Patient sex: M
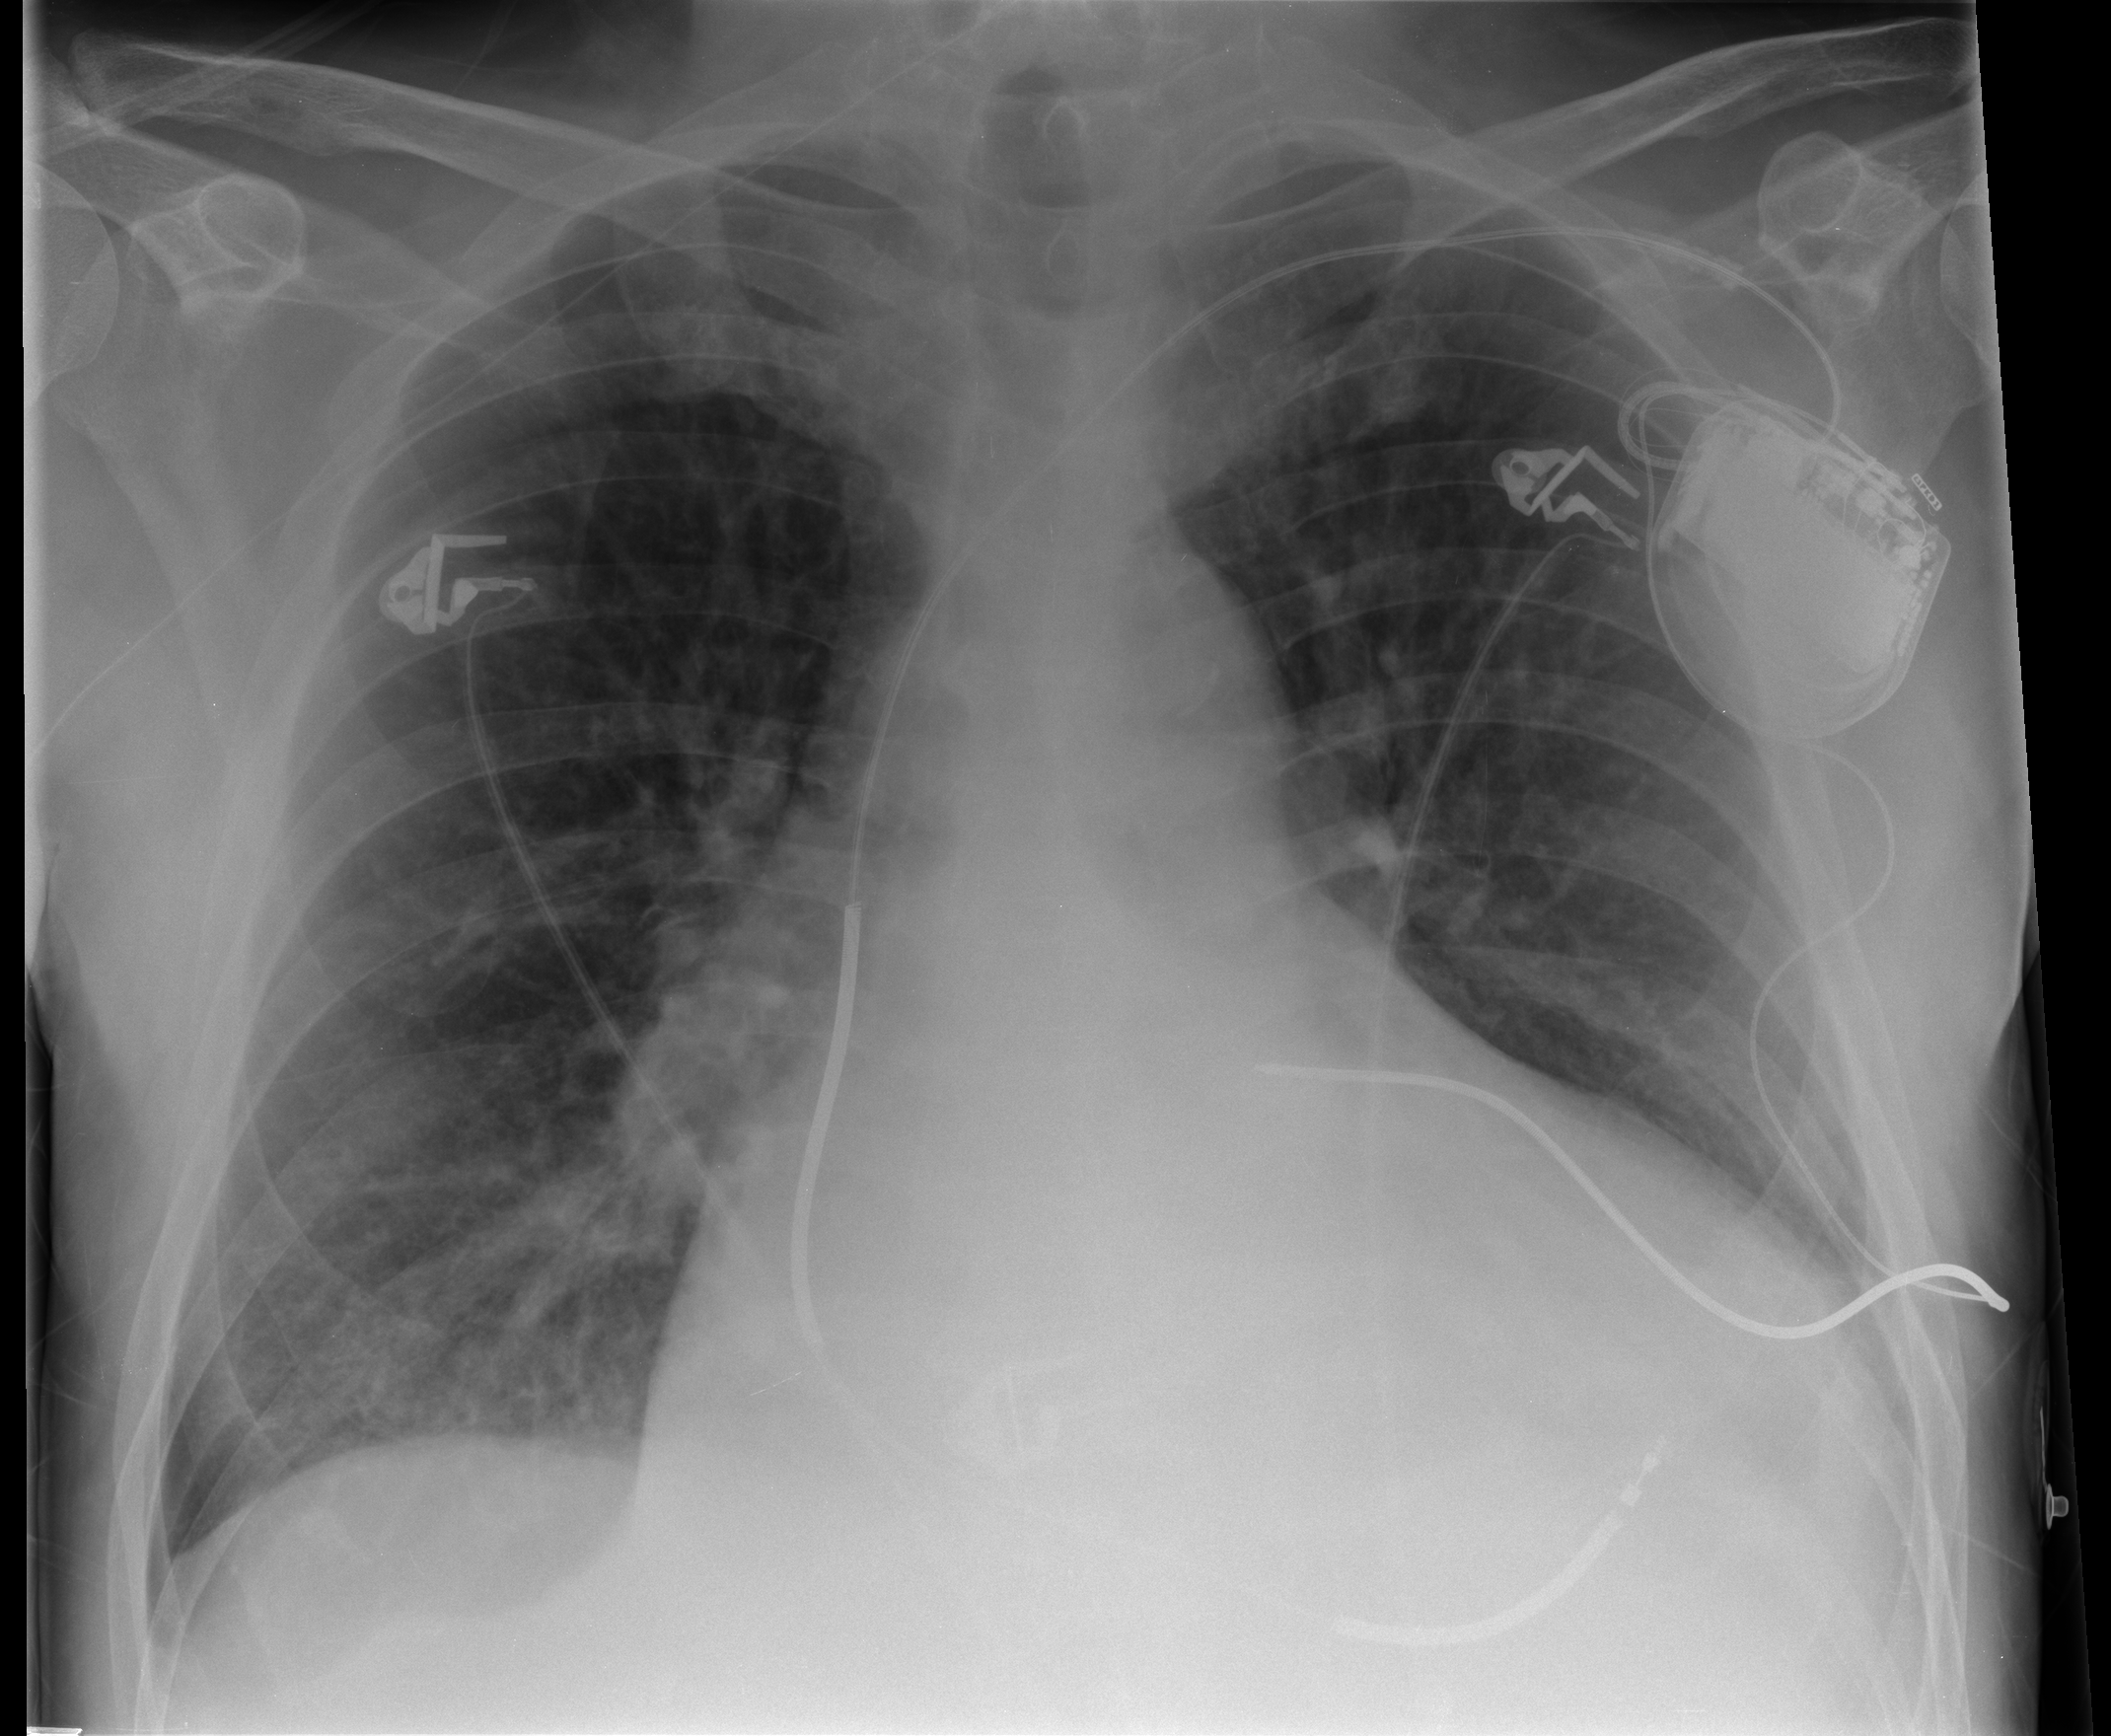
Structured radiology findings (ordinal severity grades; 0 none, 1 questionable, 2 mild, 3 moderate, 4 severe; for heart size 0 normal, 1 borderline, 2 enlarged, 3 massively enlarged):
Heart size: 3
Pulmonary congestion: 0
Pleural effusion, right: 1
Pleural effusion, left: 1
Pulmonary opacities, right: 1
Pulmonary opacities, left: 0
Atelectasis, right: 2
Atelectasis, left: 0